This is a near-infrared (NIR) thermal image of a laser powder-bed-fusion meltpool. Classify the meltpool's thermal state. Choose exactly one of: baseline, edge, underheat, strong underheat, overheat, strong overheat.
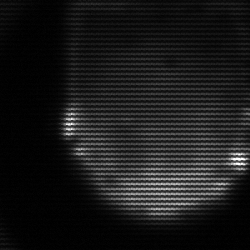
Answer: edge